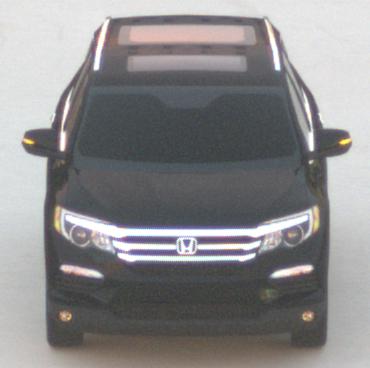
Make: Honda
Model: Pilot
Detailed model: 3
Model produced from: 2015
Model produced until: 2022
Doors: 5
Color: black
Road condition: dry road
Daytime: sunrise or sunset
Contrast: medium contrast